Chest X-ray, PA view. Patient: 39 years old, sex M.
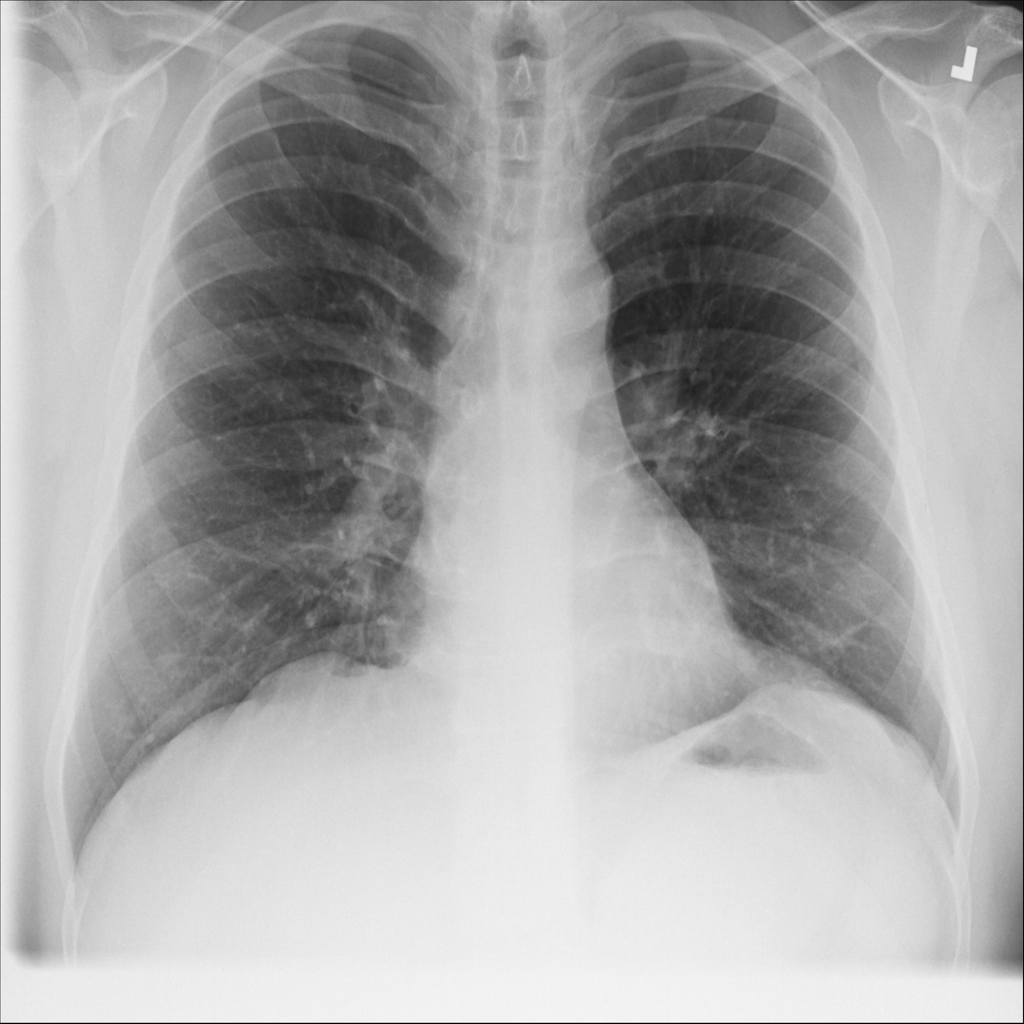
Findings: No Finding